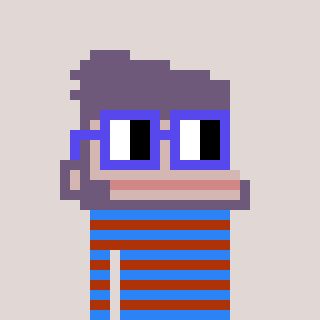
a pixel art character with square blue glasses, a ape-shaped head and a hotbrown-colored body on a warm background